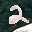
Label: 2